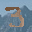
Label: 3